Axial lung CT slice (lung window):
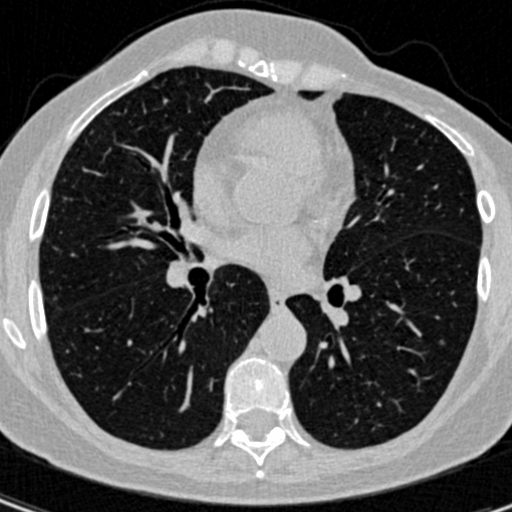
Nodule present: yes
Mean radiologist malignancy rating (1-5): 2